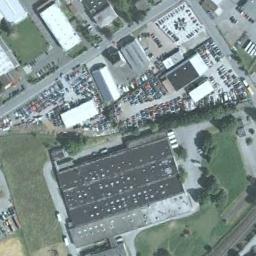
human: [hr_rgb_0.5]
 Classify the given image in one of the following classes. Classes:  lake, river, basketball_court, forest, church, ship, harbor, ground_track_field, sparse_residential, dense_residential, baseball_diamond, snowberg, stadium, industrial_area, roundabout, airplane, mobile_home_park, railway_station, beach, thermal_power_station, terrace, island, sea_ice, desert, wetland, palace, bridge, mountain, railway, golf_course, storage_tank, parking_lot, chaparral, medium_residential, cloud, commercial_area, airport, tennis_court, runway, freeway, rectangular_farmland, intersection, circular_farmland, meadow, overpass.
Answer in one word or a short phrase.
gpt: industrial_area